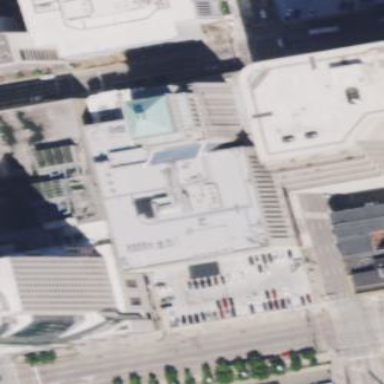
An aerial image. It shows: Part of building.